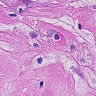
Metastatic tissue present: yes